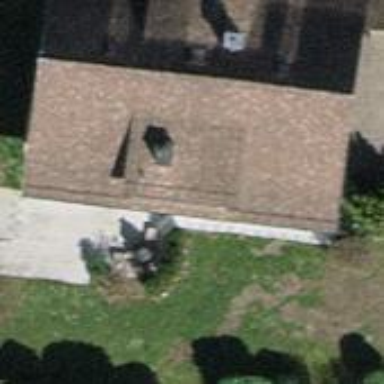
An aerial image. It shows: Building with tile roof.